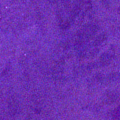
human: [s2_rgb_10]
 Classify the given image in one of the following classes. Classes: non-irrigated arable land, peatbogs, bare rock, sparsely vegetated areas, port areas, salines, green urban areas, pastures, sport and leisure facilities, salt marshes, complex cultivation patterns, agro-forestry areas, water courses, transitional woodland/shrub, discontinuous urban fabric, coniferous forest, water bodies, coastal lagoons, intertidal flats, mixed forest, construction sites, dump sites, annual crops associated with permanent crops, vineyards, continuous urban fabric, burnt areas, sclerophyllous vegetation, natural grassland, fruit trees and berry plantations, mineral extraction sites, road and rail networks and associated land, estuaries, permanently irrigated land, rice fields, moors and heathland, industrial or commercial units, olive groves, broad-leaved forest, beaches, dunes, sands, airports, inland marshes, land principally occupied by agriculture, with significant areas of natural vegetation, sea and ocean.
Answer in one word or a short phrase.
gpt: sea and ocean